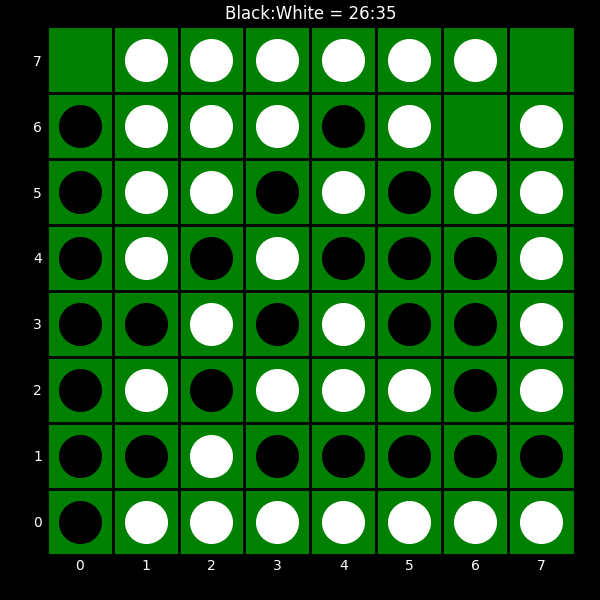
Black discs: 26
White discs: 35